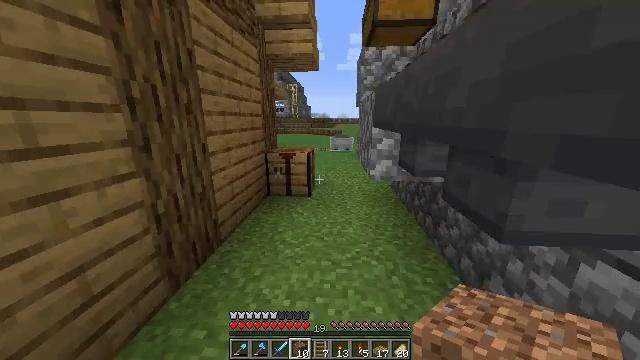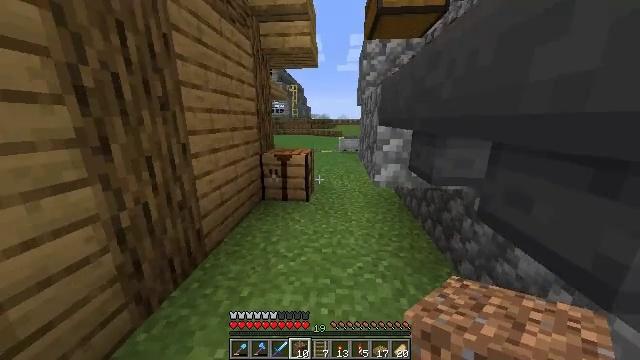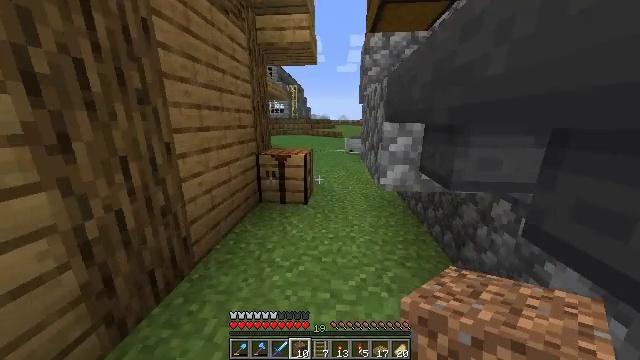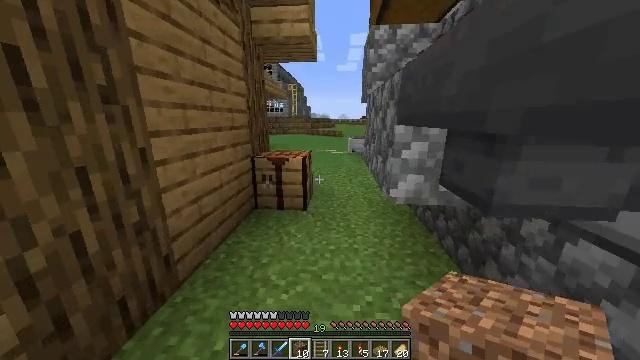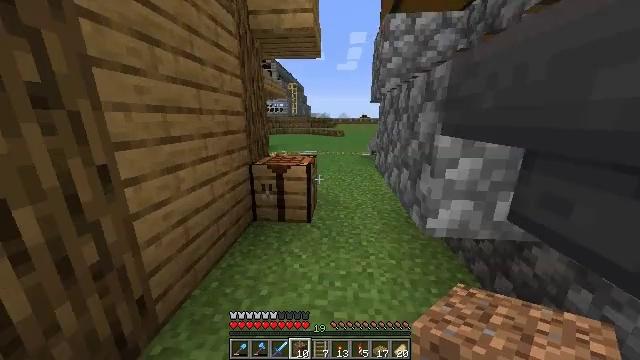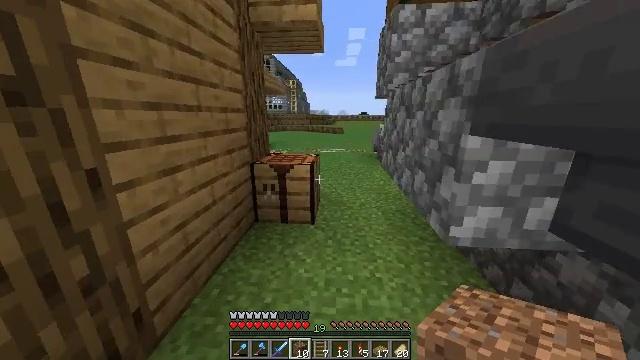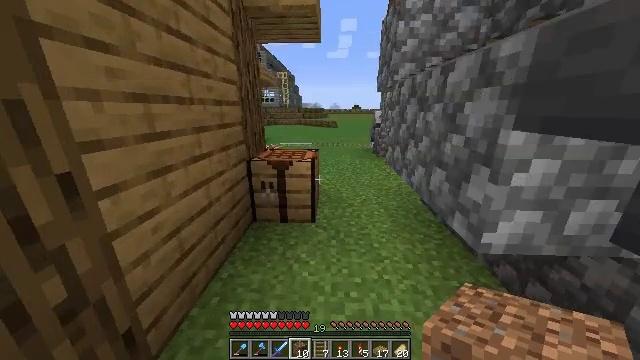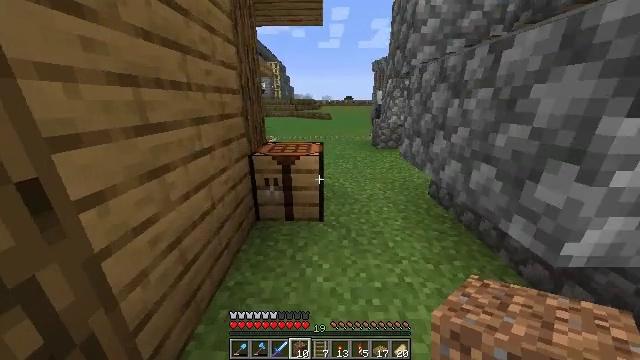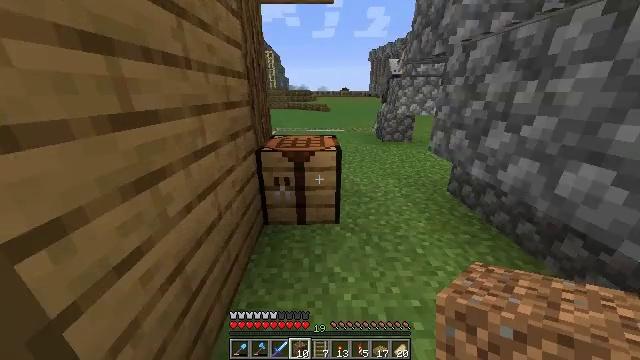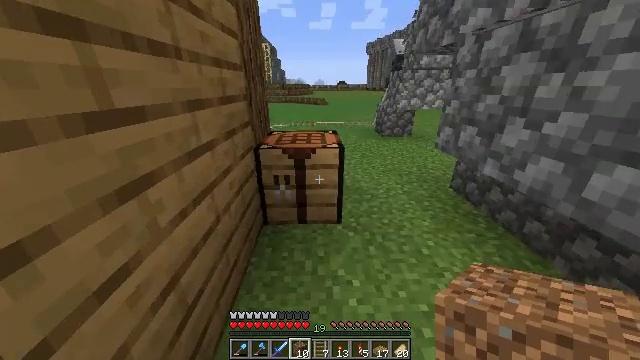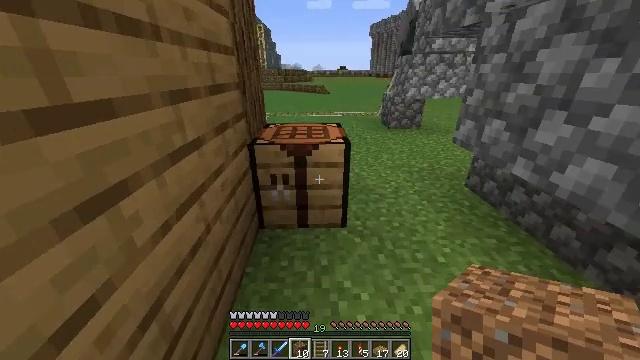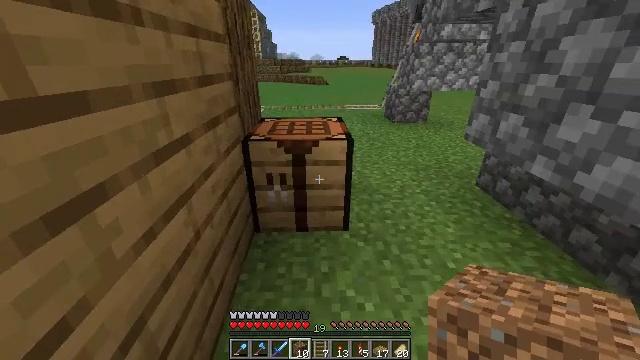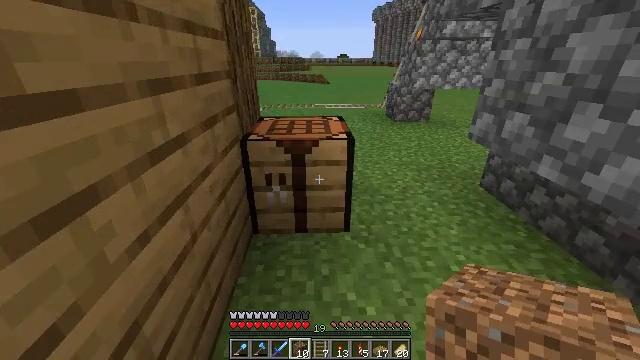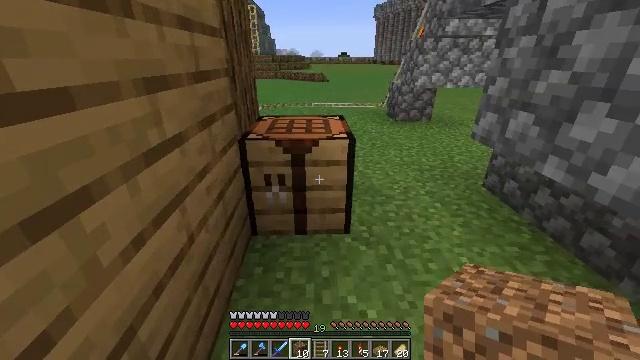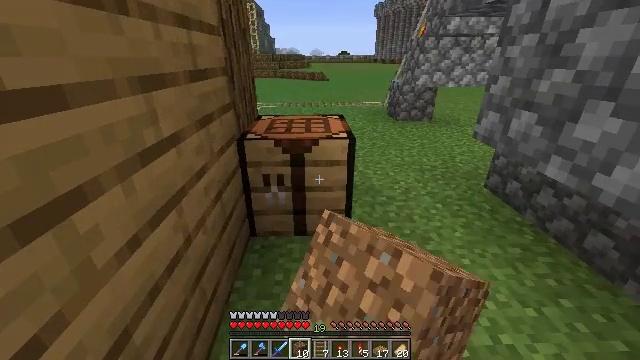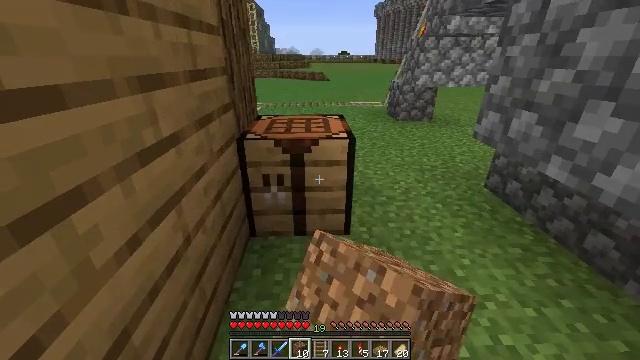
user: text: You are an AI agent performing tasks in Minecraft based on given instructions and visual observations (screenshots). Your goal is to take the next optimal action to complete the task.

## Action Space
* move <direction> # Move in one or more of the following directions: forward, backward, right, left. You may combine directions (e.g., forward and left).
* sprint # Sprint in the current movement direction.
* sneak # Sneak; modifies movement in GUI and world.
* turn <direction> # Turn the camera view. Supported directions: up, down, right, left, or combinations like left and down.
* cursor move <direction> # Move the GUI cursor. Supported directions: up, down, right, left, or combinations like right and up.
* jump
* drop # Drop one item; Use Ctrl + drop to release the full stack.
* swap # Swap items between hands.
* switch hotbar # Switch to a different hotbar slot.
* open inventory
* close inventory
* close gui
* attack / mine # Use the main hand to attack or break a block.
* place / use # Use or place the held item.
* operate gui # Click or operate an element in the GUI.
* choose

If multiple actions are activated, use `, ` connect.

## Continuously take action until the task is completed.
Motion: motion action
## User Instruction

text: Assemble a minecart with iron ingots at the crafting table.
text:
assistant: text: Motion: move forward
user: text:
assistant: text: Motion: move forward
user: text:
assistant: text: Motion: move forward
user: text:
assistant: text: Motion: move forward and move left
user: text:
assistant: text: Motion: move forward and move left
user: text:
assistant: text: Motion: move forward and move left, turn right and down
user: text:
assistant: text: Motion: move forward and move left, turn right and down
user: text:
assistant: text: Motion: move forward, turn right and down
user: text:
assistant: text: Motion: turn down
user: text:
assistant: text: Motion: turn down
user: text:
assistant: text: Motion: no_op
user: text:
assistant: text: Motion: no_op
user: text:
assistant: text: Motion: use / place
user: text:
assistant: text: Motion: use / place
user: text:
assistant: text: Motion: use / place
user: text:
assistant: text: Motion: use / place
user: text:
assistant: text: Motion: no_op
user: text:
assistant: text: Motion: open gui
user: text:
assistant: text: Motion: no_op
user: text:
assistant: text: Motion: no_op
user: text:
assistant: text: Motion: no_op
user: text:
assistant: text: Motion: no_op
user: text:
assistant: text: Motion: no_op
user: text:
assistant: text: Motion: no_op
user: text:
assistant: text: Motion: no_op
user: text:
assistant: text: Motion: cursor move right
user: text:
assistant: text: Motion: cursor move right
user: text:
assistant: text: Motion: cursor move right
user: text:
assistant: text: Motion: cursor move right
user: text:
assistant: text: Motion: cursor move right